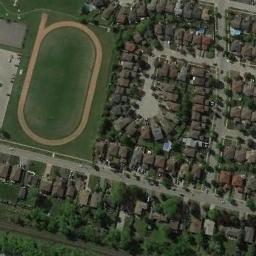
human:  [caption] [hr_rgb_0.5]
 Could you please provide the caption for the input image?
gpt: Many buildings are near the ground track field .

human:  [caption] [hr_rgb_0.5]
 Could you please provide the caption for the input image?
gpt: The track and field is next to the residential area, Surrounded by a lot of vegetation .

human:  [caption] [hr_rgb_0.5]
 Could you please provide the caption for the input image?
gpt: The ground track field is surrounded by lots of houses arranged neatly .

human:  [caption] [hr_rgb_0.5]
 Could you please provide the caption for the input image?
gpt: The track in the field is not colored .

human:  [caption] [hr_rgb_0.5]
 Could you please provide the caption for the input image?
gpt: A ground track field with a yellow track and many buildings beside .